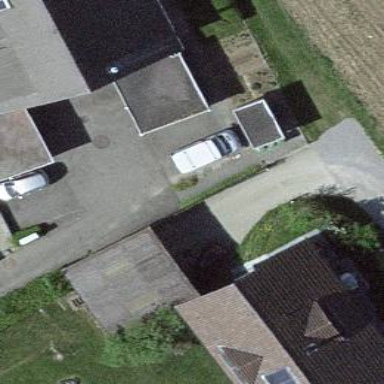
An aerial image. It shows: Residential building.